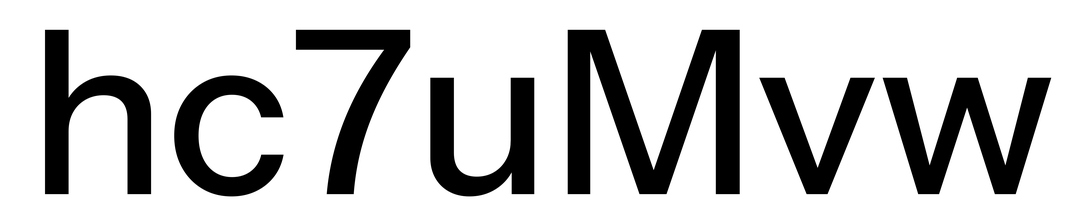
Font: InstrumentSans_Medium